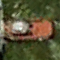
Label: civil